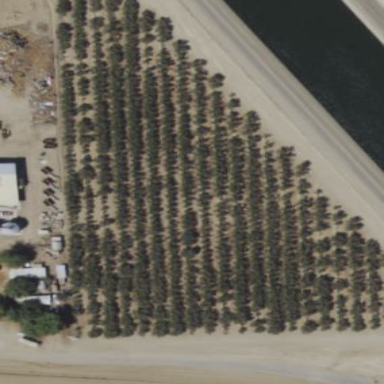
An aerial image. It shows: Orchard.